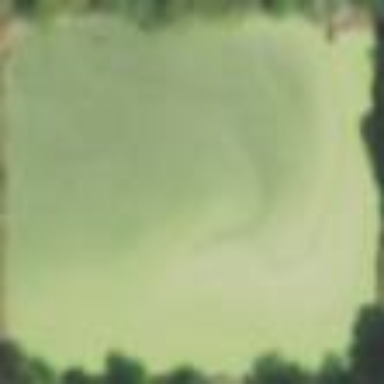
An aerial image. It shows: Serene pond surrounded by nature.